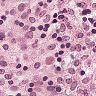
Metastatic tissue present: no